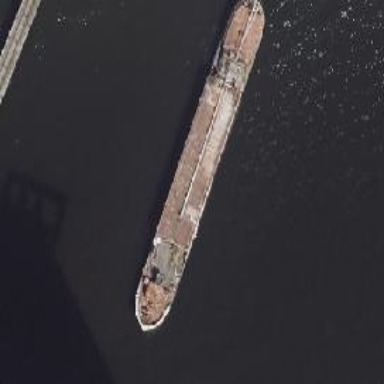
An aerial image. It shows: Wreck in the waterway.